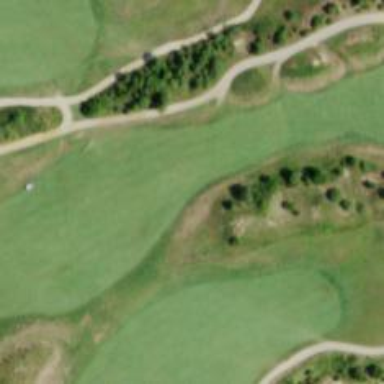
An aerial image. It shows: Golf hole.